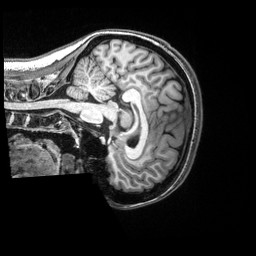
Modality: T1w
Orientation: sagittal
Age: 25
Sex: female
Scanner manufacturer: siemens
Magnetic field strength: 3 T
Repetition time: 2.53 s
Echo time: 0.0035 s